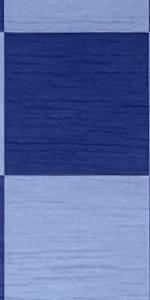
Label: Empty